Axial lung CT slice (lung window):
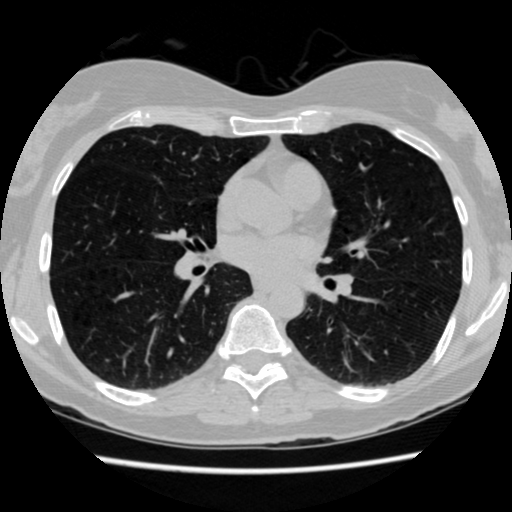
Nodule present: no